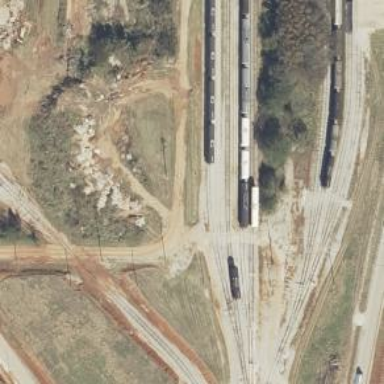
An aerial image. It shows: Railway spur service.